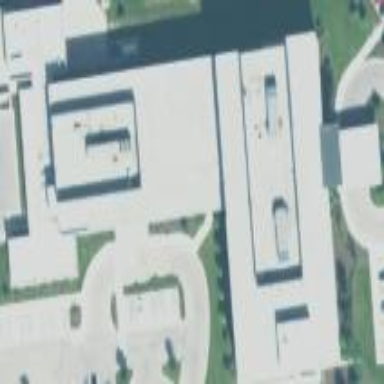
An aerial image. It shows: Hospital building with clinic for healthcare services.